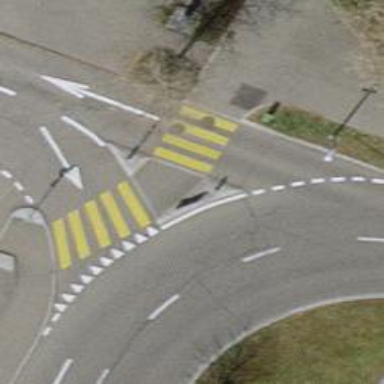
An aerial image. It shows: Uncontrolled crossing with zebra marking and island.